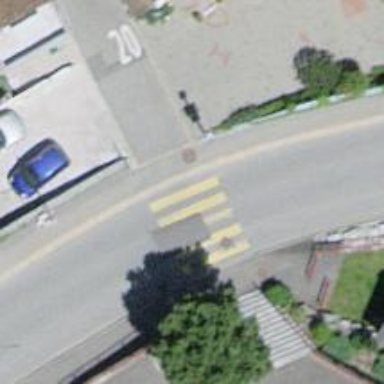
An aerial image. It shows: Zebra crossing on the road.